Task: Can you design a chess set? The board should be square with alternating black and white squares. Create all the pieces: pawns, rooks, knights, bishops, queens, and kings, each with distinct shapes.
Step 5504:
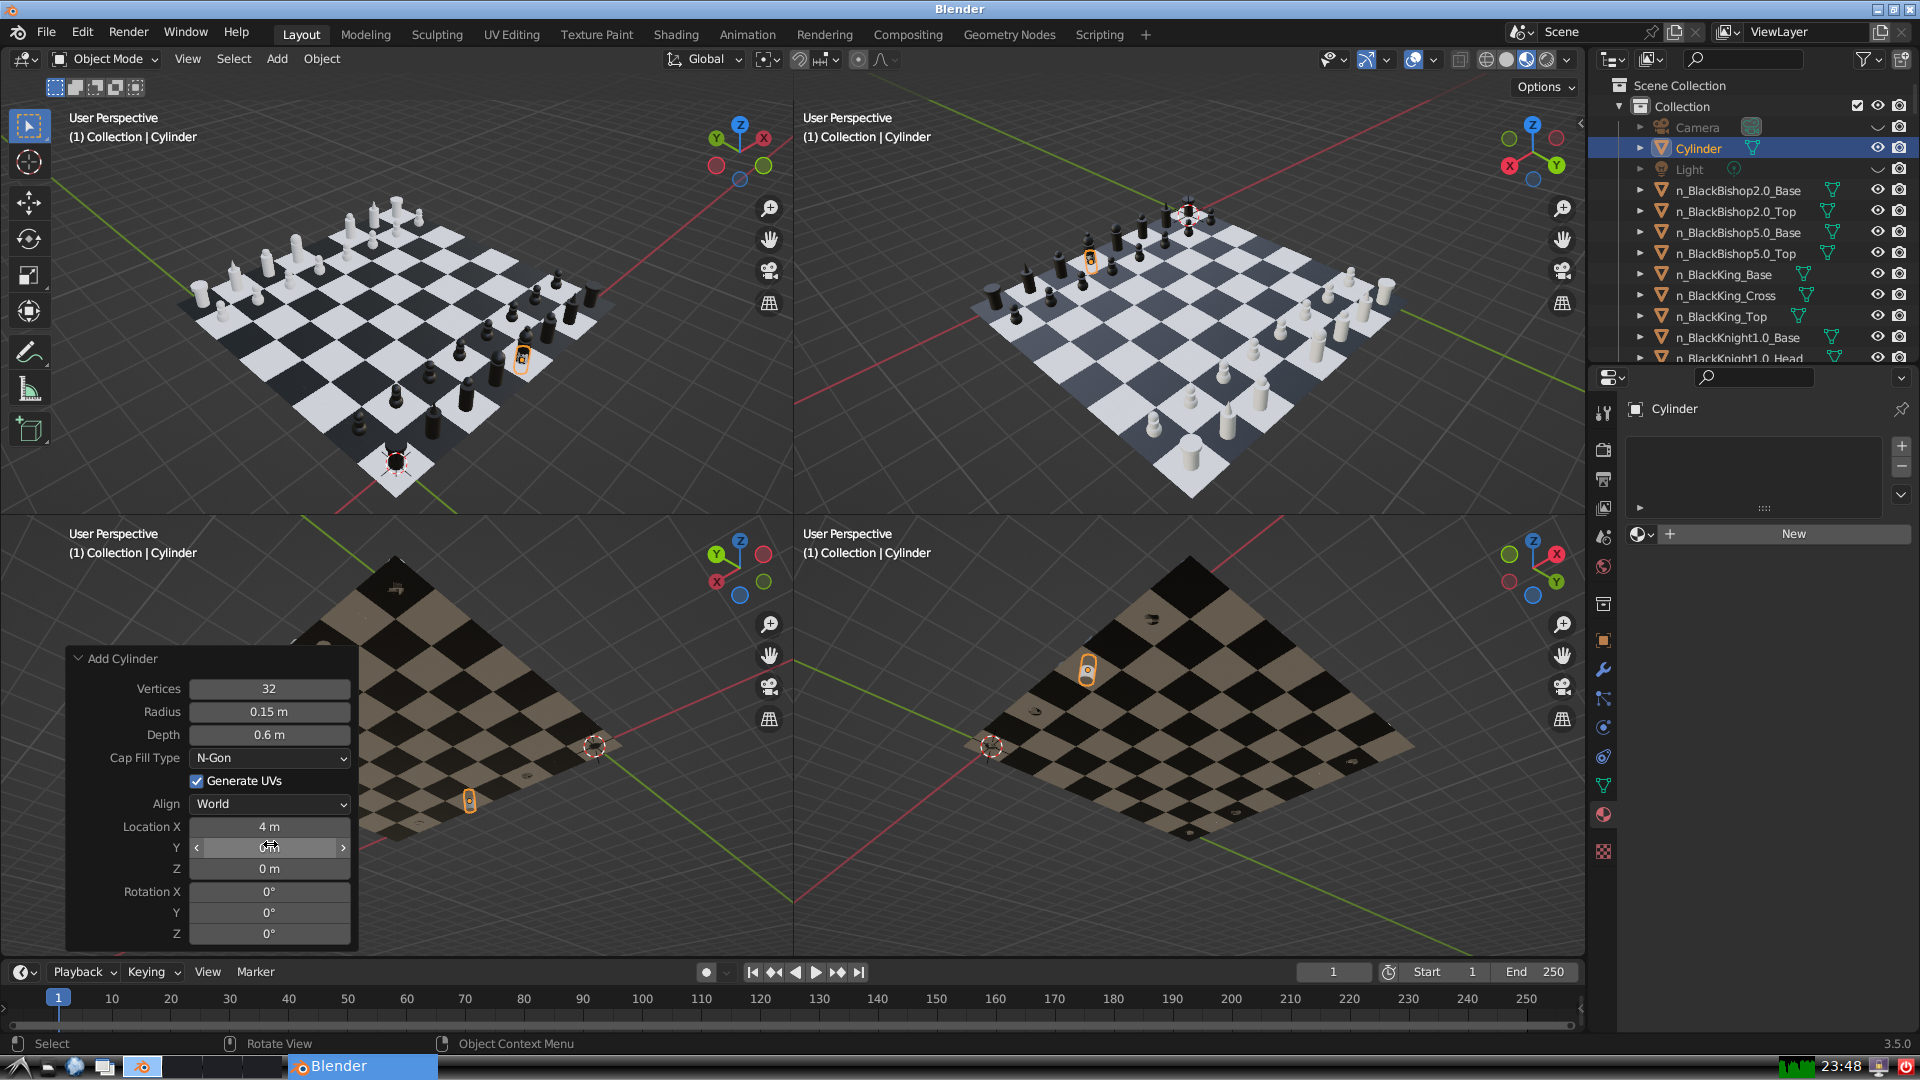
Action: click: no